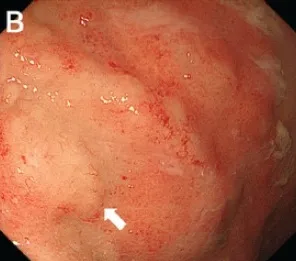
Oesophagogastroduodenoscopy images. Close examination.
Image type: endoscopy (gi_endoscopy)